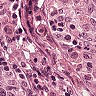
Metastatic tissue present: no